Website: home-depot
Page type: address-validator
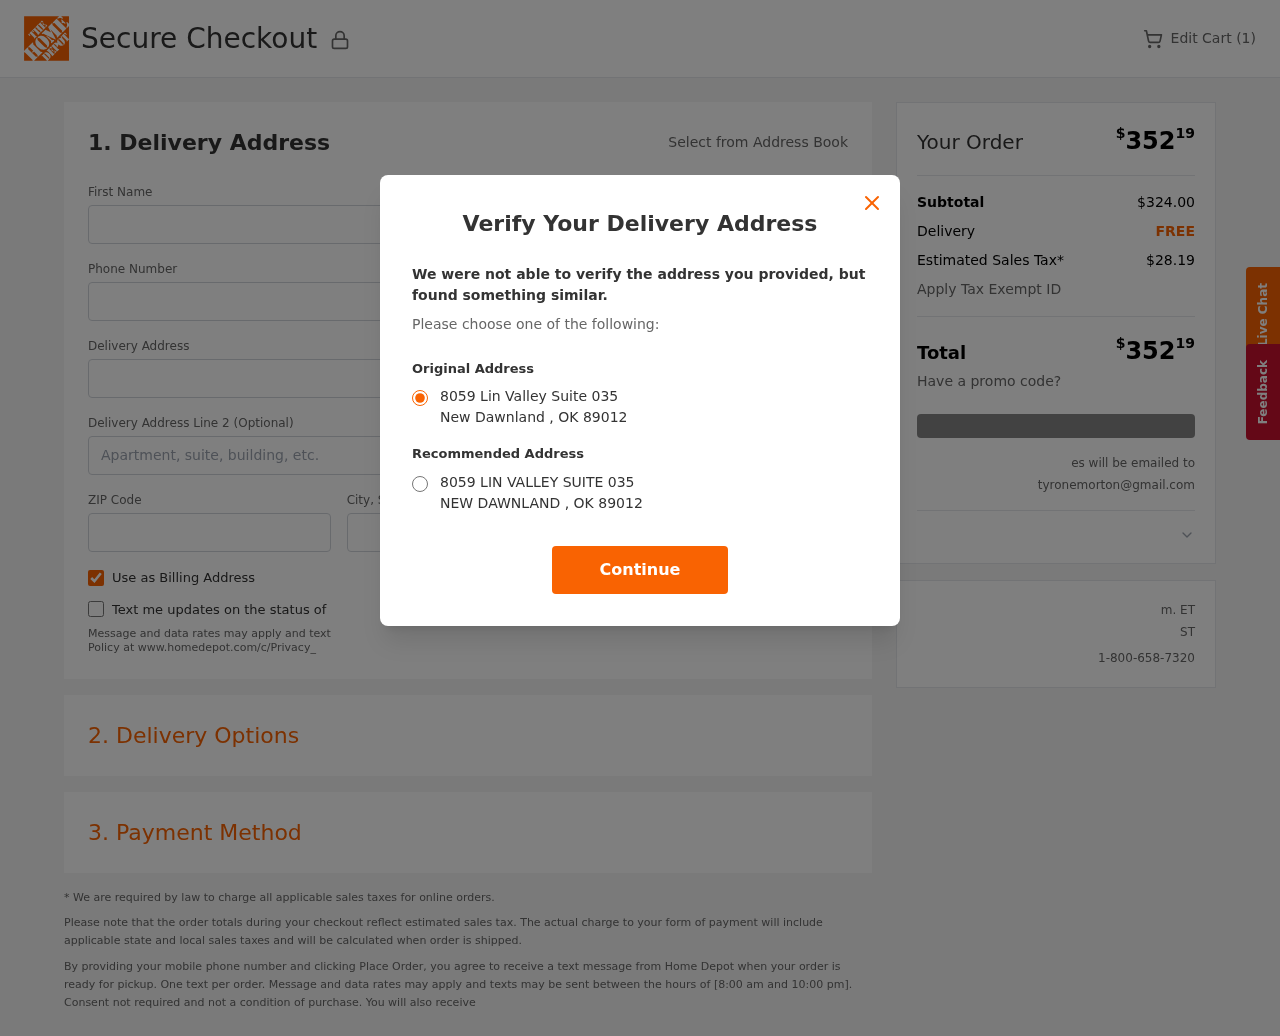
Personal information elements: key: PII_CITY
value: New Dawnland
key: PII_EMAIL
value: tyronemorton@gmail.com
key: PII_POSTCODE
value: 89012
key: PII_STATE_ABBR
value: OK
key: PII_STREET
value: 8059 Lin Valley Suite 035
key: PII_FIRSTNAME
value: Tyrone
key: PII_LASTNAME
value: Morton
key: PII_PHONE
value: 9023008474
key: PII_STREET2
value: Apt. 028
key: PII_CITY_STATE
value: New Dawnland, OK
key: PII_STREET_ALT
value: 8059 LIN VALLEY SUITE 035
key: PII_CITY_ALT
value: NEW DAWNLAND
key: PII_STATE_ABBR2
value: OK
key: PII_POSTCODE_FULL
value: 89012
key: PII_POSTCODE_NUMERIC
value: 89012
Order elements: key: ORDER_NUM_ITEMS
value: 1
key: ORDER_TOTAL
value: $35219
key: ORDER_SUBTOTAL
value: $324.00
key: ORDER_SHIPPING_COST
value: FREE
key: ORDER_TAX
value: $28.19